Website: bh-photo
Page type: store-pickup
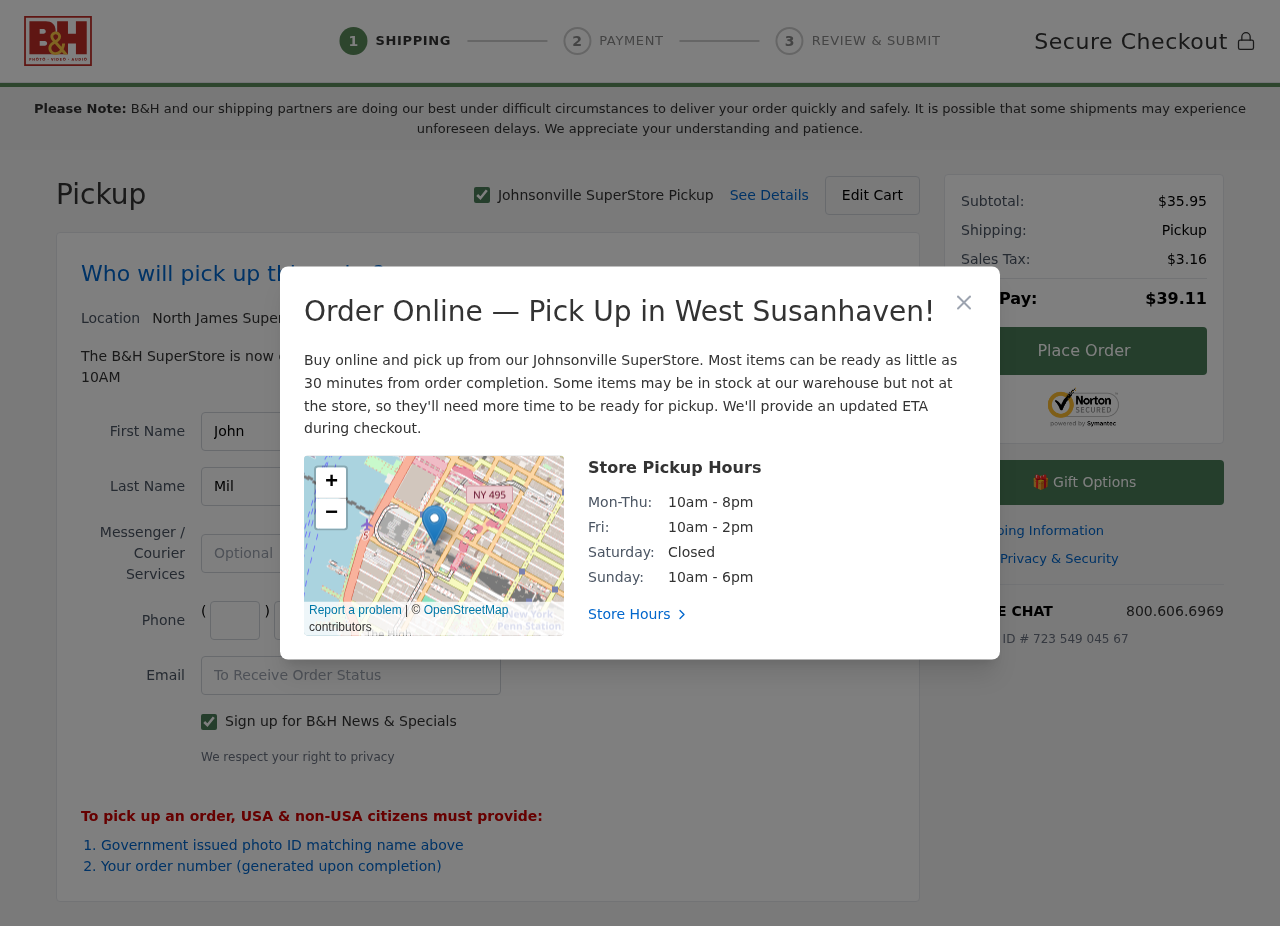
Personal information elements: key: PII_CITY
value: Johnsonville
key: PII_CITY2
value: North James
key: PII_CITY3
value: West Susanhaven
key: PII_EMAIL
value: john.miller@hotmail.com
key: PII_FIRSTNAME
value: John
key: PII_LASTNAME
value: Miller
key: PII_PHONE_AREA
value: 414
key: PII_PHONE_PREFIX
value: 255
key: PII_PHONE_SUFFIX
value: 4102
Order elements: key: ORDER_SUBTOTAL
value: $35.95
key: ORDER_TAX
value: $3.16
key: ORDER_TOTAL
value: $39.11
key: ORDER_ID
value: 723 549 045 67